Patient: sex M, age 30
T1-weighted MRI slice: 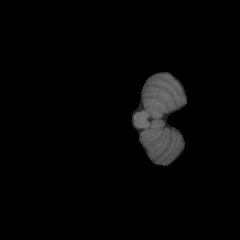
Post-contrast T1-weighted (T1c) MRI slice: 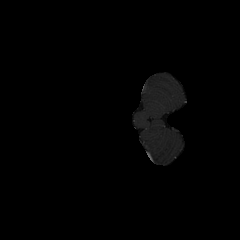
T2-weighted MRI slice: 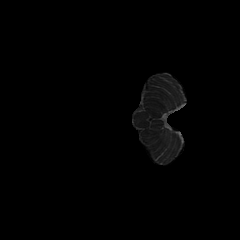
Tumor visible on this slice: no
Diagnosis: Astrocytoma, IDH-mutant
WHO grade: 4